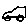
Label: car